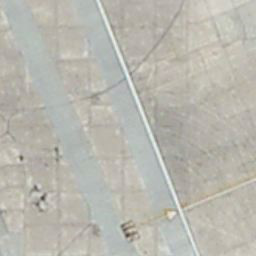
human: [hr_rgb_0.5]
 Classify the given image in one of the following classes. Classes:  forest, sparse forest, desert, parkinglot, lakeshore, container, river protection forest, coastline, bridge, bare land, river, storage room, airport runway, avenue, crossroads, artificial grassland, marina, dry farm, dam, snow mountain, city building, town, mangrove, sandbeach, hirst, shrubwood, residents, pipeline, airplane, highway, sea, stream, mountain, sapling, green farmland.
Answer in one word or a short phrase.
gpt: airport runway